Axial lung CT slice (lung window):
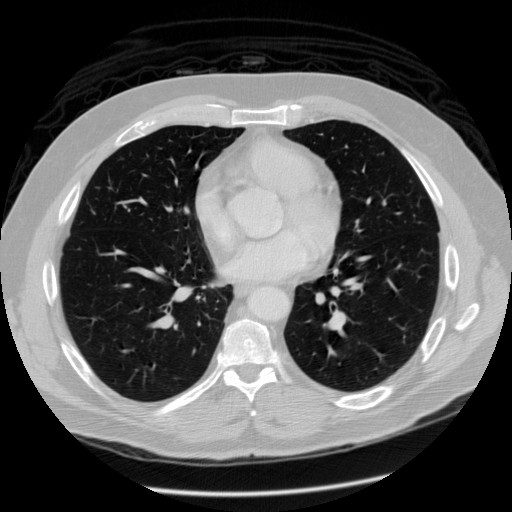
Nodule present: no